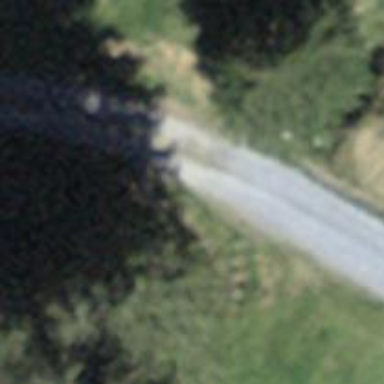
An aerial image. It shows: Culvert tunnel.